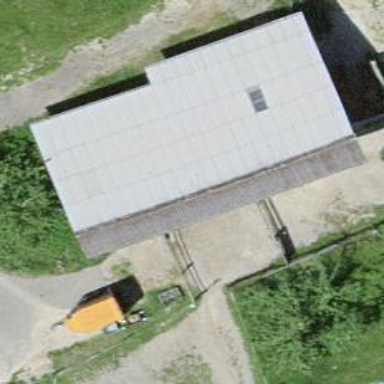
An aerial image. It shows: Stable.